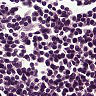
Metastatic tissue present: no